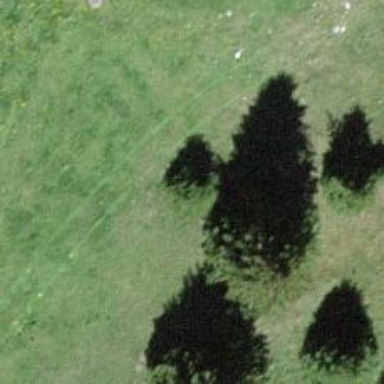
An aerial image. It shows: Needle-leaved tree in nature.